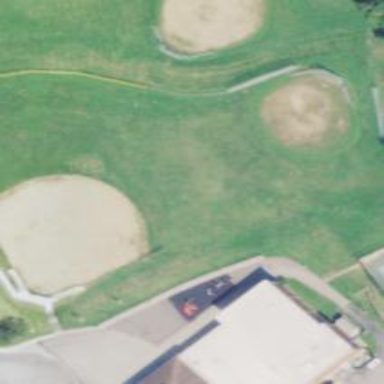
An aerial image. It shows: Baseball pitch for leisure land.